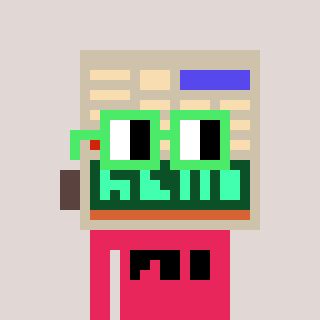
a pixel art character with square light green glasses, a calculator-shaped head and a redpinkish-colored body on a warm background